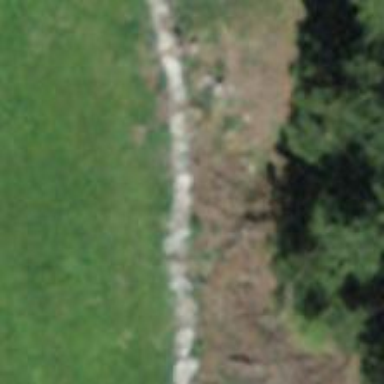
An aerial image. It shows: Wall made of dry stone.